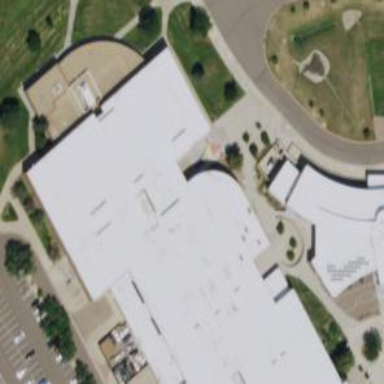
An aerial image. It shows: School.